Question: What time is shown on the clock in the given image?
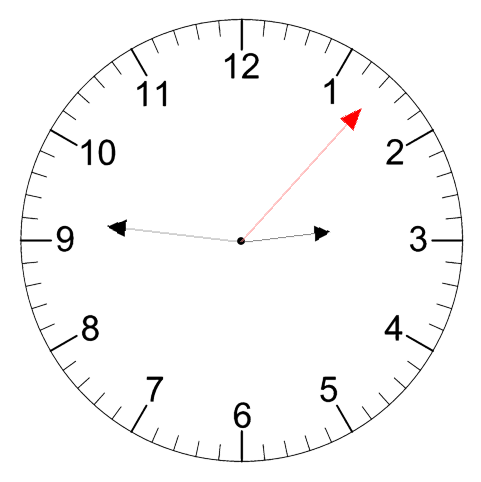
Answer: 02:46:07